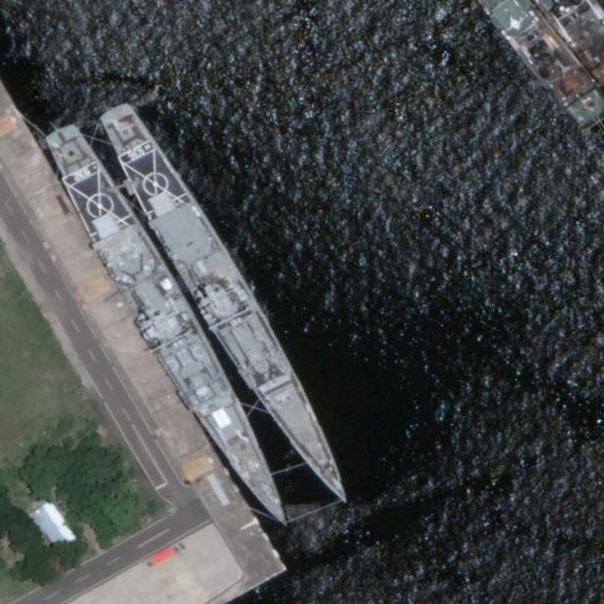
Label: cruiser